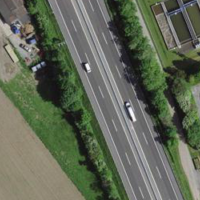
EUNIS habitat code: 57
Species observed at this site:
Corvus corone